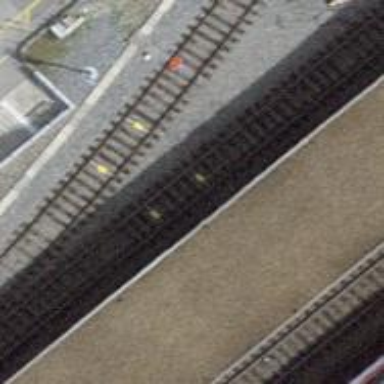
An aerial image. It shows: Railway stop with public transport stop position.